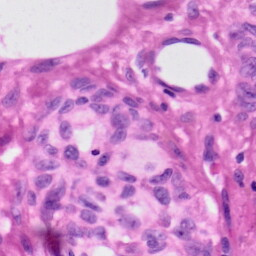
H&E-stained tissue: Skin